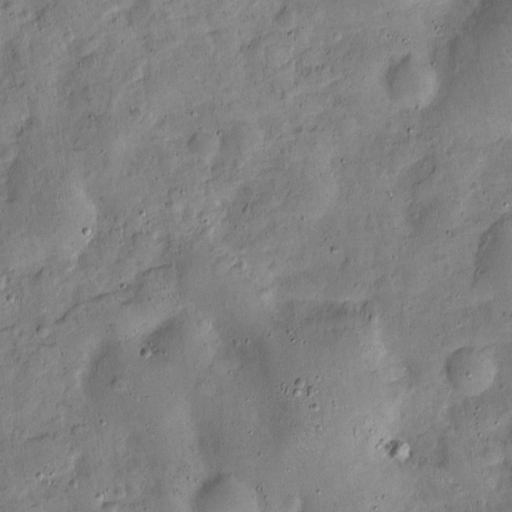
Classes present: Background, Cone